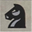
Piece: bN